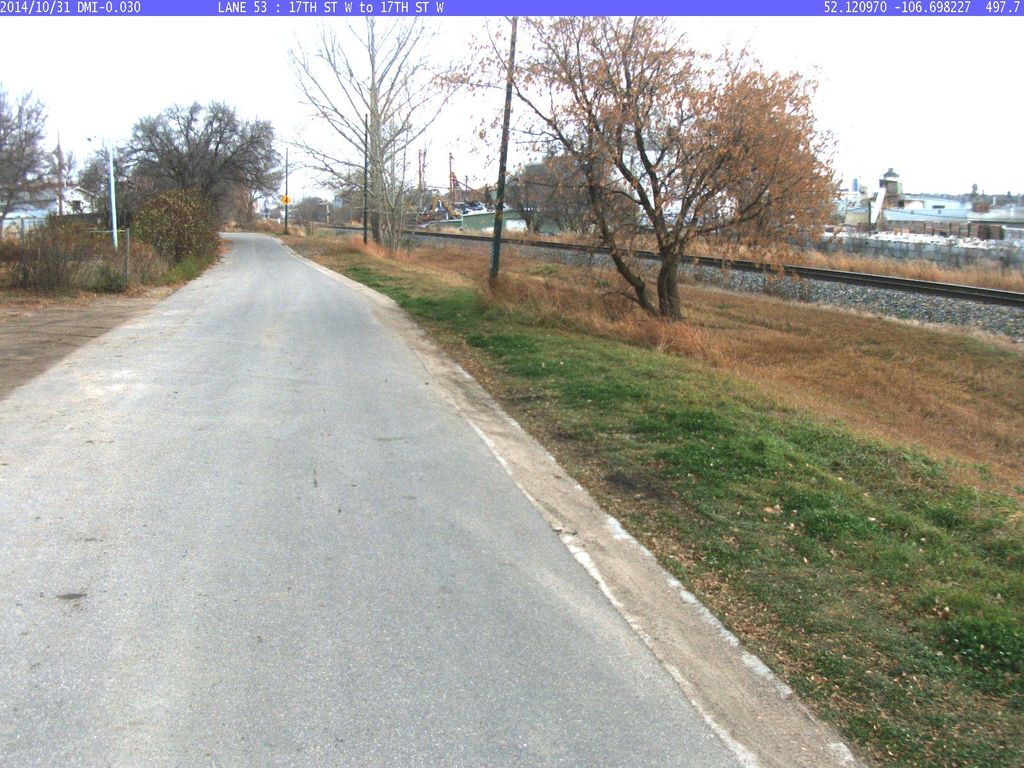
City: saskatoon